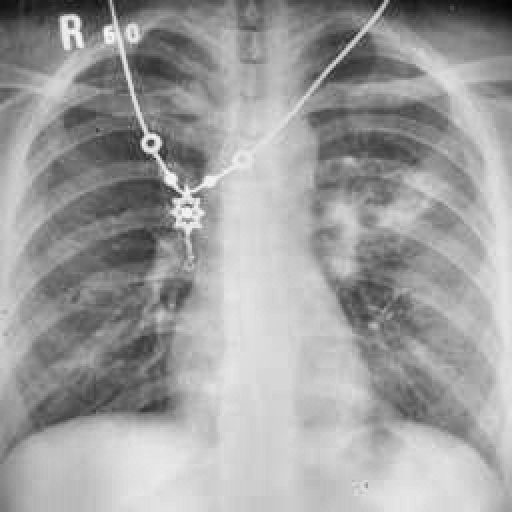
Finding: TUBERCULOSIS